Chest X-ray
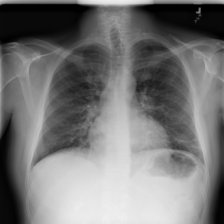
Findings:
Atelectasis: negative
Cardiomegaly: negative
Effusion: negative
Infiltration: negative
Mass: negative
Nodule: positive
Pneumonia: negative
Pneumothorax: negative
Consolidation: negative
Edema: negative
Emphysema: negative
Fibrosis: negative
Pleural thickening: negative
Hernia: negative